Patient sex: M
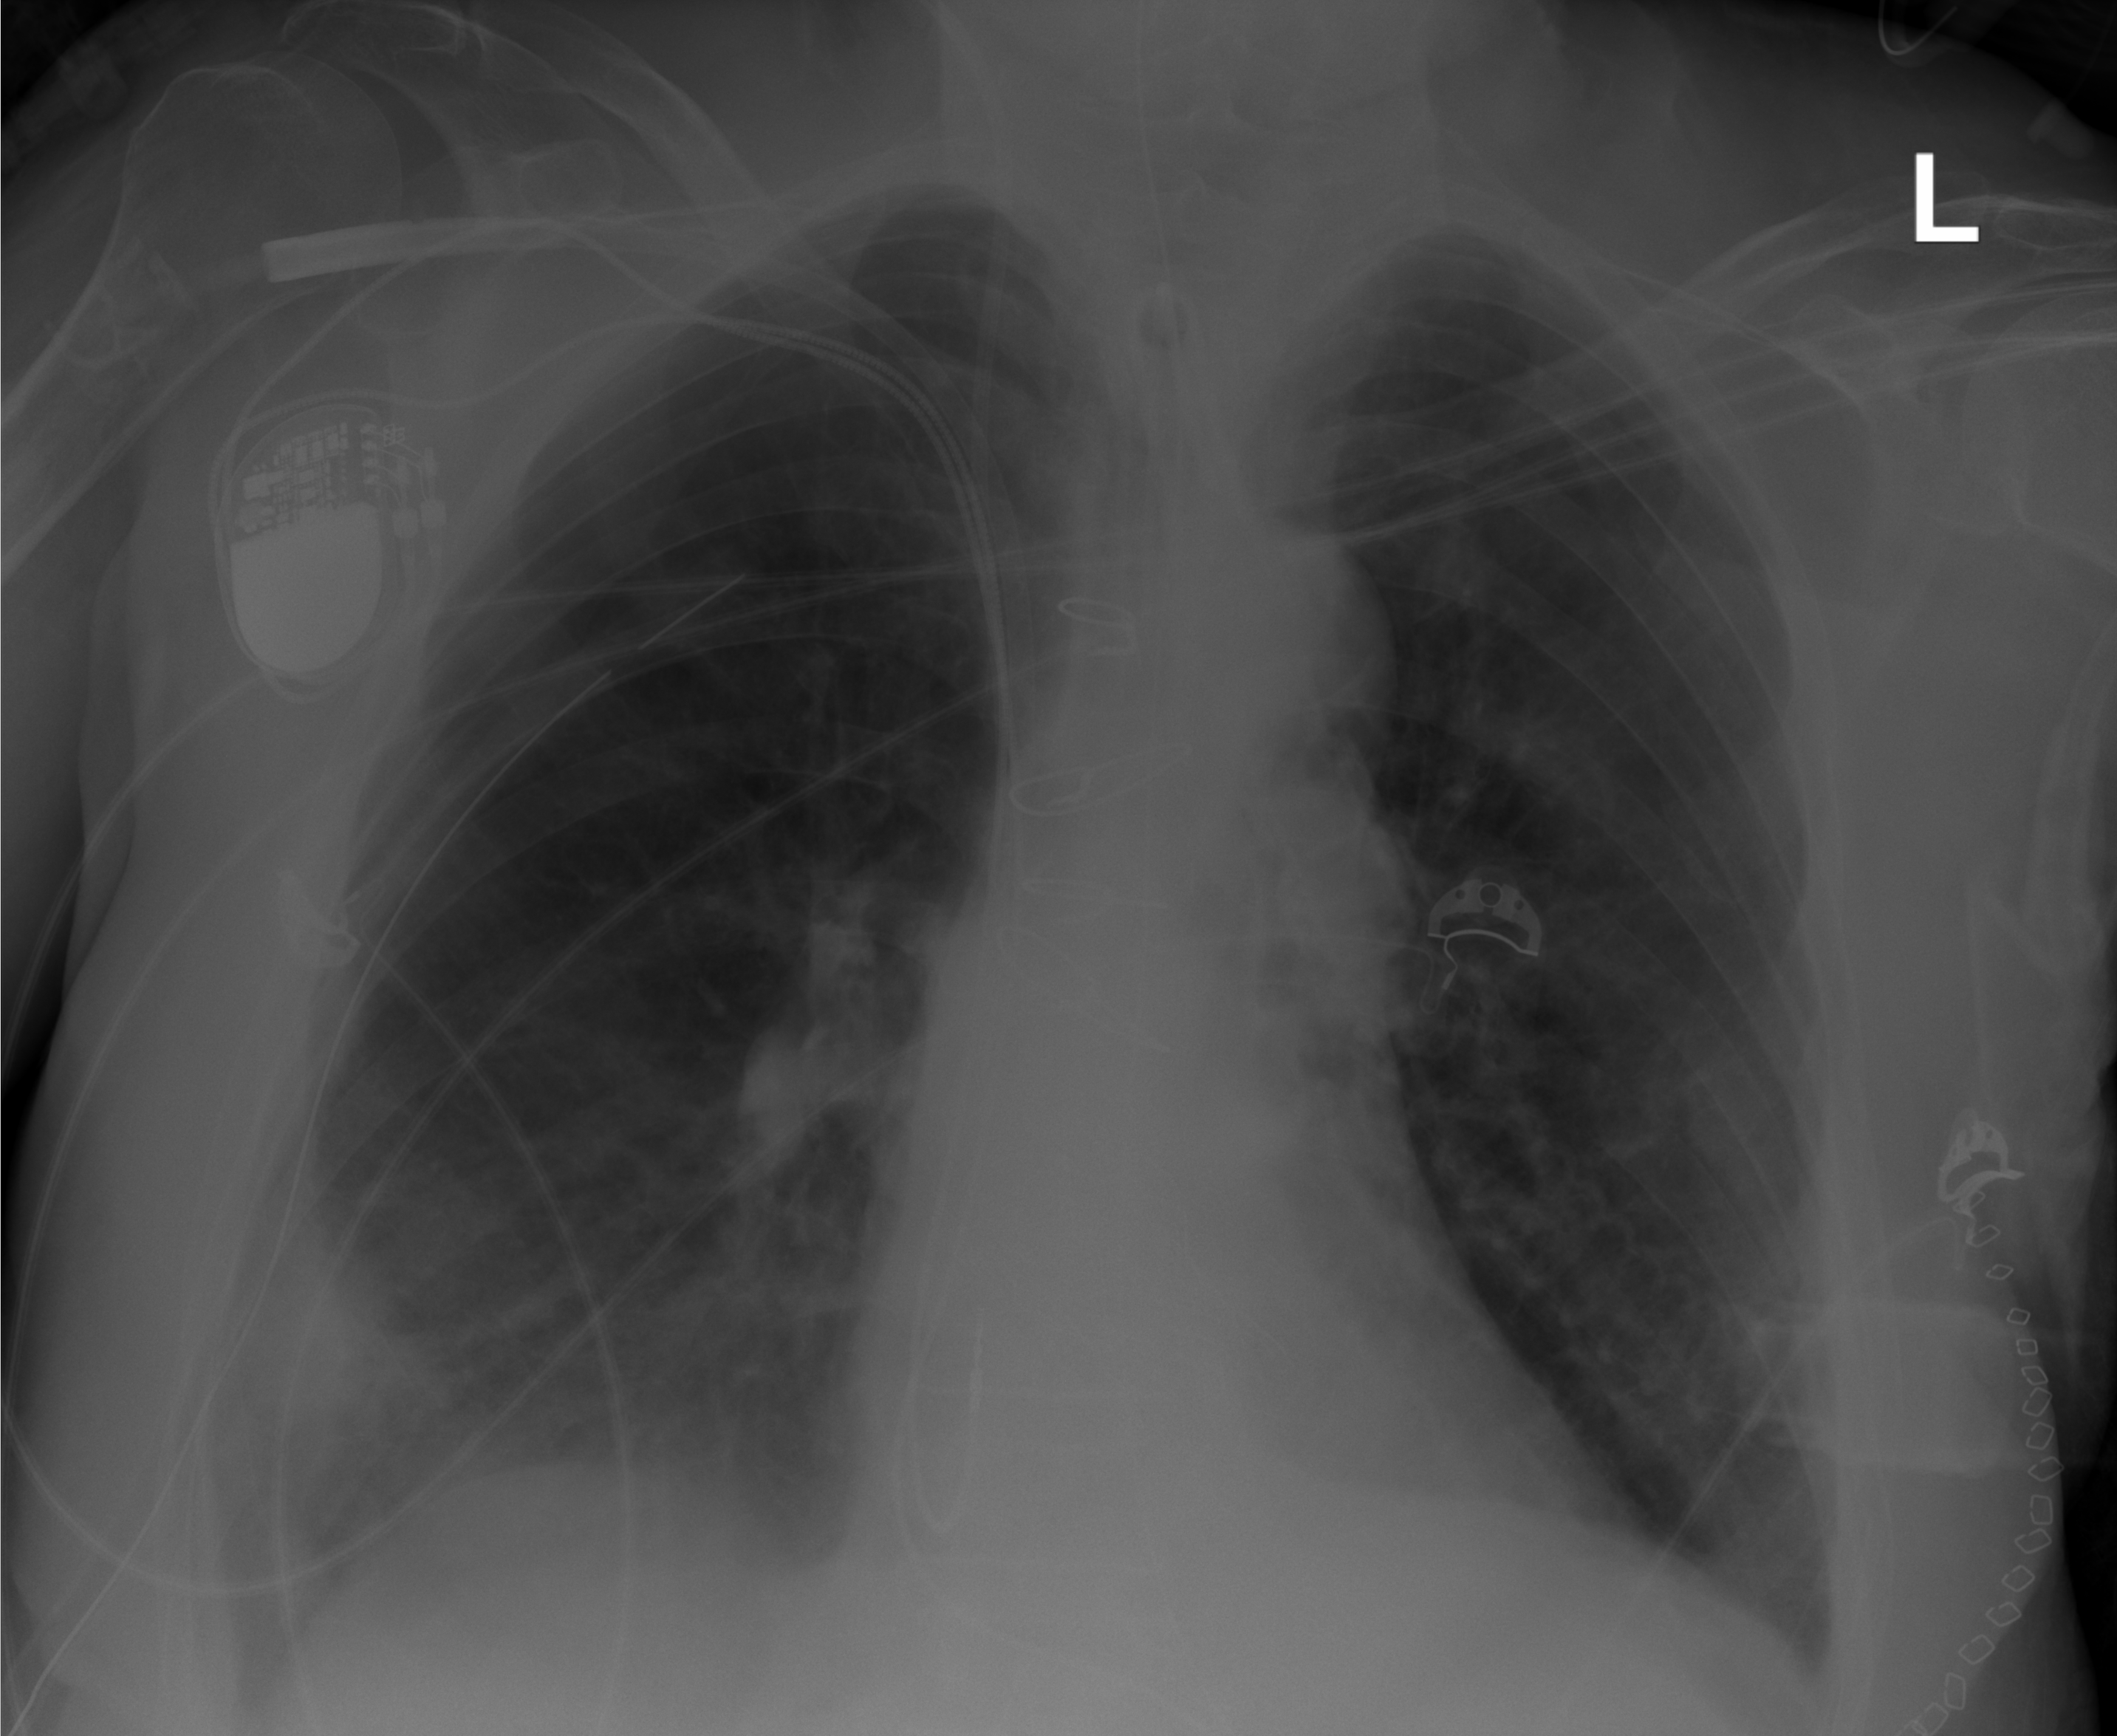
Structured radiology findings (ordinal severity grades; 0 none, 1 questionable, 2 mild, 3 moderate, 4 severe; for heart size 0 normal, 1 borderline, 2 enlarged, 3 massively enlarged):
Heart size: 0
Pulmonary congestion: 0
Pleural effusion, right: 1
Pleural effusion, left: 1
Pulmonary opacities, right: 2
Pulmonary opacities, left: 0
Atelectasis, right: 2
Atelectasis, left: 0